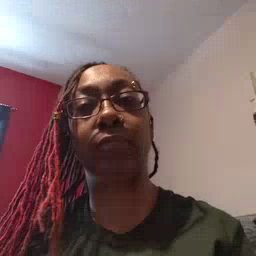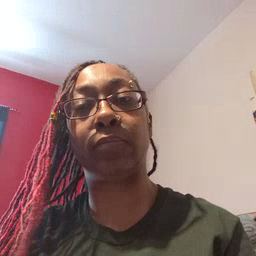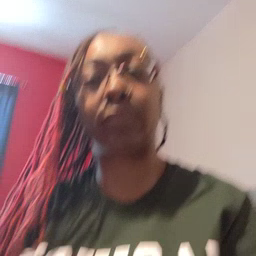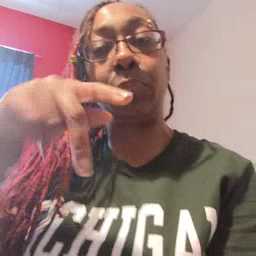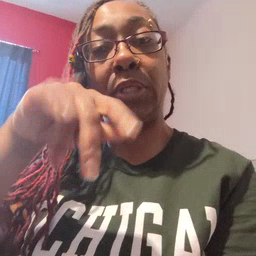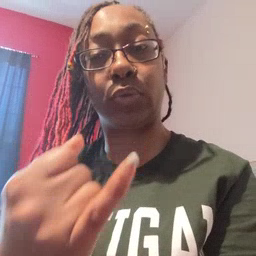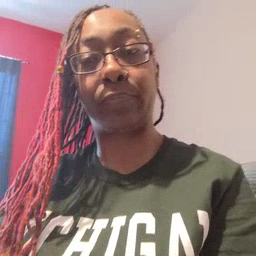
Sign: pajamas